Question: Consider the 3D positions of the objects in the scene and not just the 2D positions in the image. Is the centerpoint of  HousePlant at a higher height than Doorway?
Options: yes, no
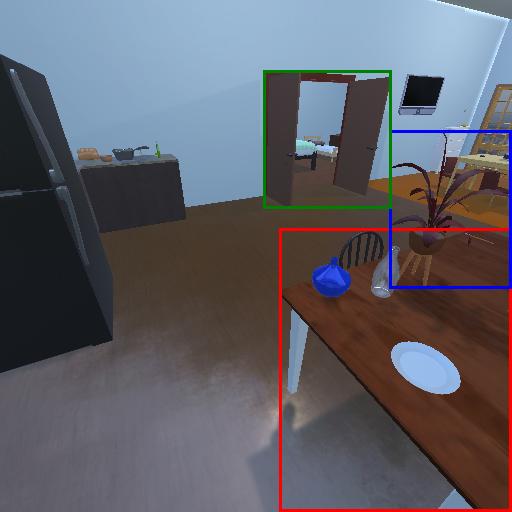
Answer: yes